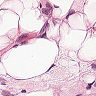
Metastatic tissue present: yes